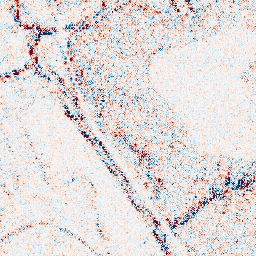
Category: wavelet
Decomposition family: wavelet_reverse_biorthogonal
Decomposition parameters: wavelet: rbio4.4
level: 1
Upsampling method: quartic
Upsampling parameters: scale: 8
Upsampling scale: 8